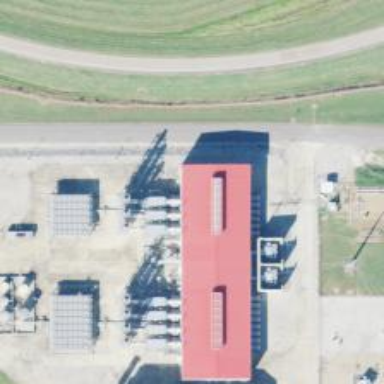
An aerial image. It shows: Gas-powered generator.